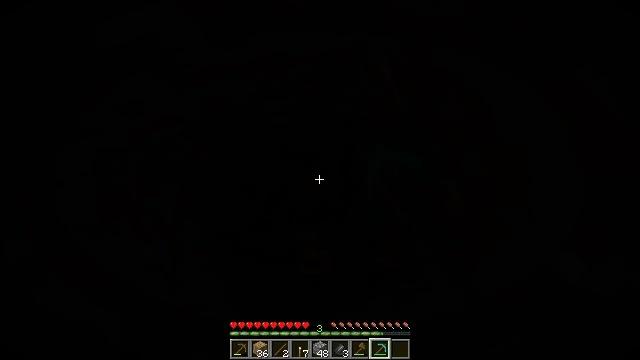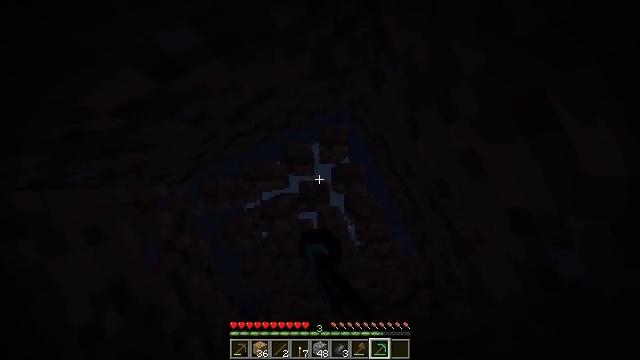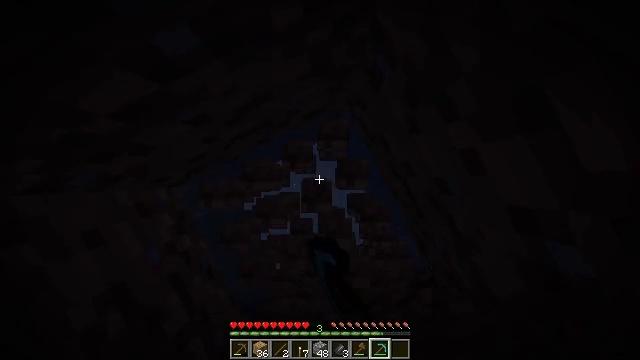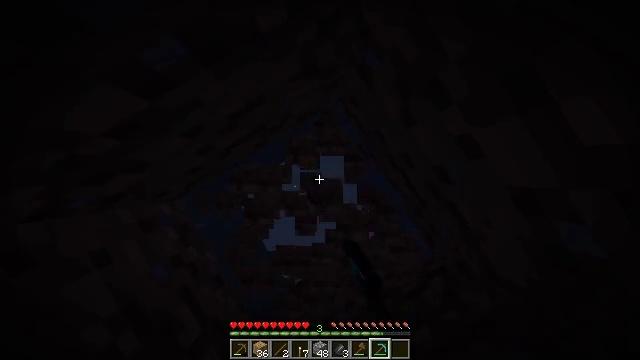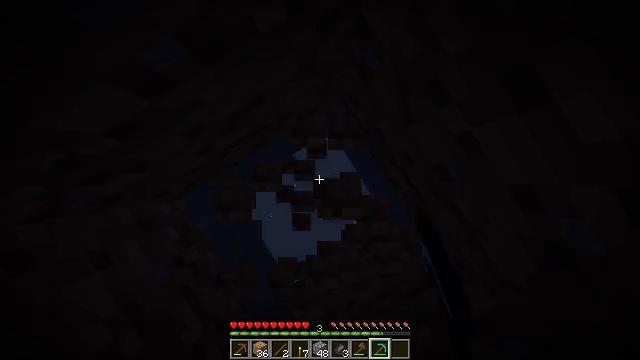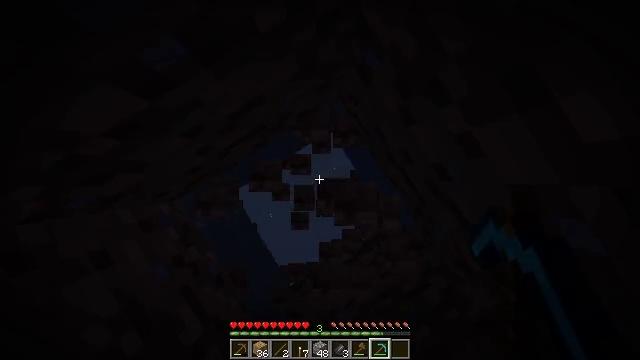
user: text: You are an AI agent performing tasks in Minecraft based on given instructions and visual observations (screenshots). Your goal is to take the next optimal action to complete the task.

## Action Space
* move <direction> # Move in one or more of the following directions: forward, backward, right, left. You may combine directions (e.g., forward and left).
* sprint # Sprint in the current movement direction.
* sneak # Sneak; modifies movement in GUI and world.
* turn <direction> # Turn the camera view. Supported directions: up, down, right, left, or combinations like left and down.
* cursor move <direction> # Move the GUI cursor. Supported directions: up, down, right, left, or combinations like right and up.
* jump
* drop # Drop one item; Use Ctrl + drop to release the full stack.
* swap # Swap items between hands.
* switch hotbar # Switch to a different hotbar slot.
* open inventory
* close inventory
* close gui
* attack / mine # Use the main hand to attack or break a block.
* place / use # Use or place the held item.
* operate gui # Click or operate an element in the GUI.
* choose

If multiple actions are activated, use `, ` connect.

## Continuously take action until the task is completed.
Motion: motion action
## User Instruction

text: Harvest grass block to clear the area.
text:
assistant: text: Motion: turn up, attack / mine
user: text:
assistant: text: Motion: turn up, attack / mine
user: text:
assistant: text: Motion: turn left and up, attack / mine
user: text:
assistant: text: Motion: attack / mine
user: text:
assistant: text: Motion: attack / mine
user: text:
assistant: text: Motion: attack / mine